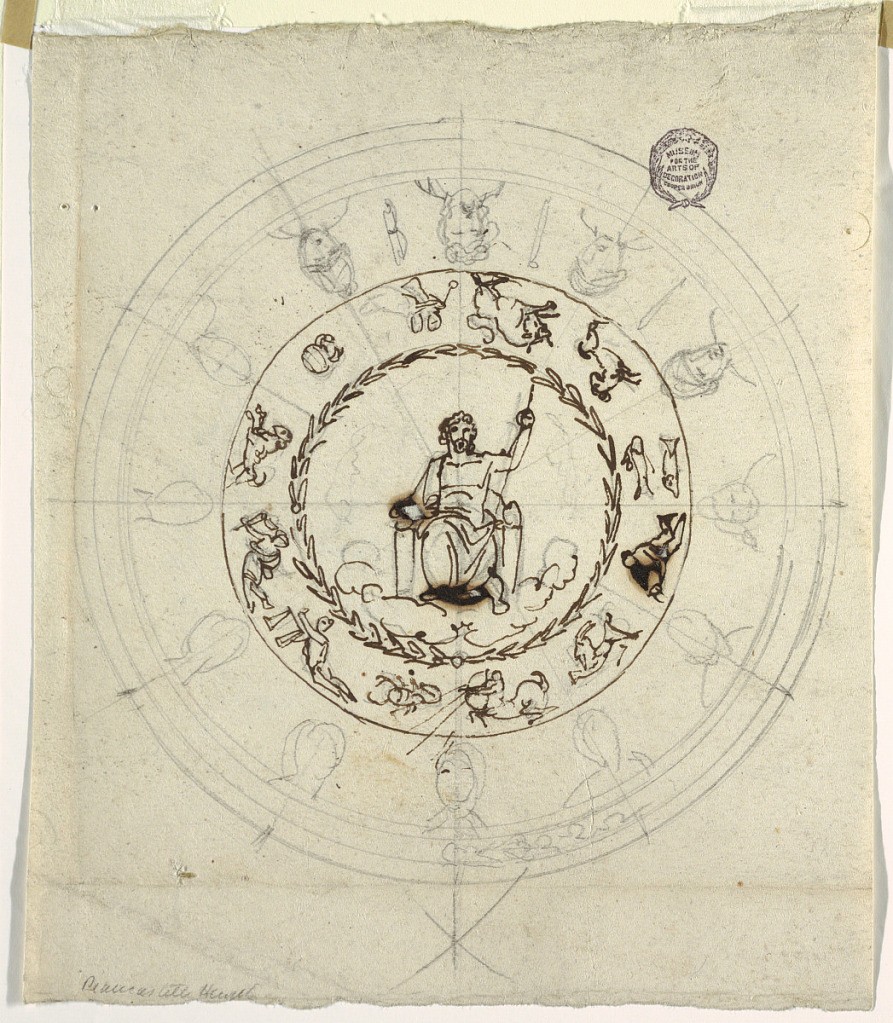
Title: The Zodiac
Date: ca. 1800
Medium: Pen and brown ink, traces of graphite on off white laid paper
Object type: Drawing
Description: A circle with enthroned Zeus at the center. Framing him is a laurel wreath. Surrounding this are symbols of the zodiac.